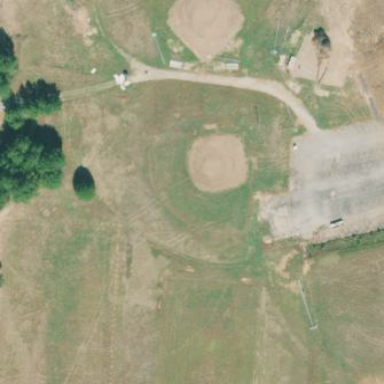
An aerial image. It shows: Baseball field.